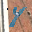
Label: 4